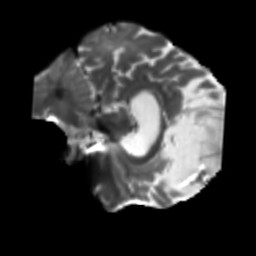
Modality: T2w
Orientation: sagittal
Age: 62
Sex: female
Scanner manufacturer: siemens
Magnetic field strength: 3 T
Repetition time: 5.25 s
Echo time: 0.08 s